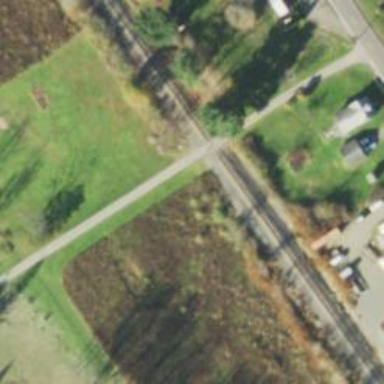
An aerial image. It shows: Railway track.